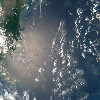
Label: water